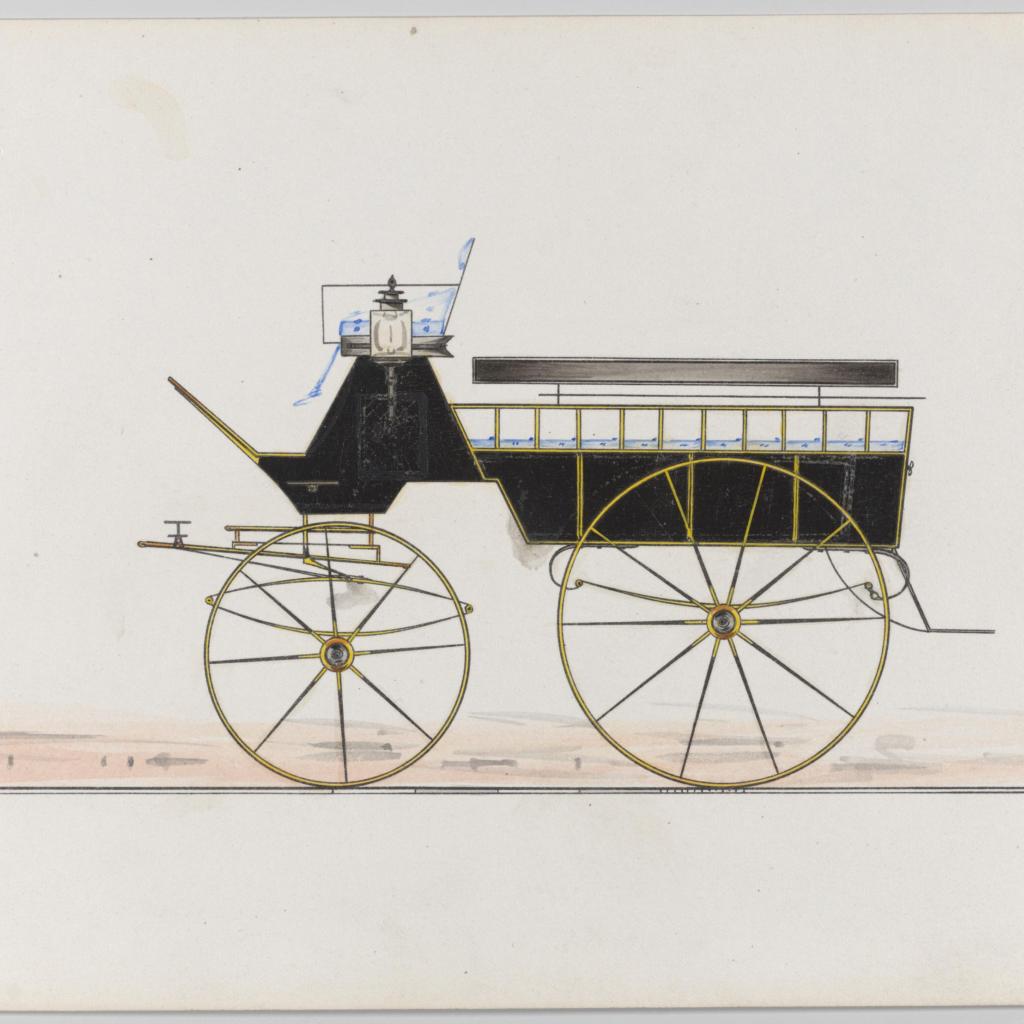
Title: Design for Wagonette (unnumbered)
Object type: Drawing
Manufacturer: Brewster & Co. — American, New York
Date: ca. 1870
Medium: Pen and black ink, watercolor and gouache with gum arabic.
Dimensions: sheet: 6 x 9 1/8 in. (15.2 x 23.2 cm)
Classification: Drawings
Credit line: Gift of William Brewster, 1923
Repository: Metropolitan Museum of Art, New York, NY